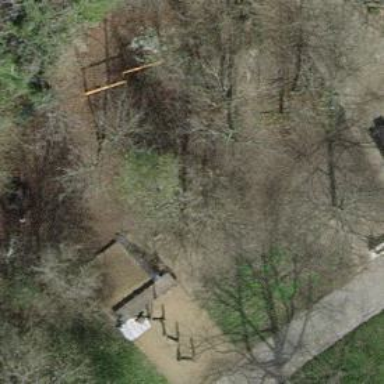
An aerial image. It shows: Playground area for leisure land.